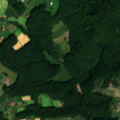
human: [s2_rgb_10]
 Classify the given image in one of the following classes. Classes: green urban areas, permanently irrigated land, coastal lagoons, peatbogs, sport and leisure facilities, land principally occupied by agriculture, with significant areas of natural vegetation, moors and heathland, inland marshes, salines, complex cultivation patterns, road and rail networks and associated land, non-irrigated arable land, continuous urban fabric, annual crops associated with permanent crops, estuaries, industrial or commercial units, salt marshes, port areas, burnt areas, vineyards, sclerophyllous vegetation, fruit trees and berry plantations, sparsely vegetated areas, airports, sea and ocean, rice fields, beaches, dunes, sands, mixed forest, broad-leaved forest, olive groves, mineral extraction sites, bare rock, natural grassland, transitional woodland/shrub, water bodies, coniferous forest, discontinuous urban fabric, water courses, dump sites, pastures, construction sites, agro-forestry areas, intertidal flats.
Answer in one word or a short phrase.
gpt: complex cultivation patterns, broad-leaved forest